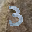
Label: 3